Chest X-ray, AP view. Patient: 29 years old, sex M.
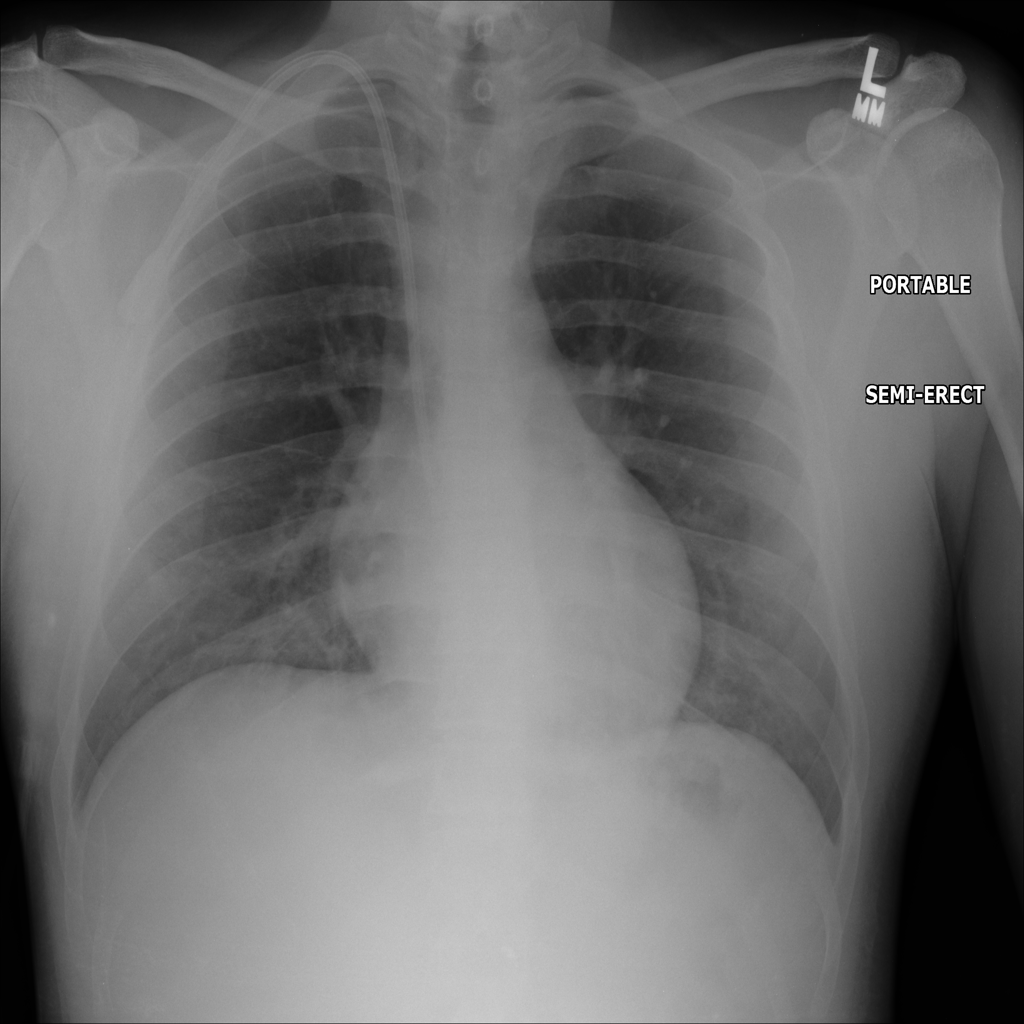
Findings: Effusion, Infiltration